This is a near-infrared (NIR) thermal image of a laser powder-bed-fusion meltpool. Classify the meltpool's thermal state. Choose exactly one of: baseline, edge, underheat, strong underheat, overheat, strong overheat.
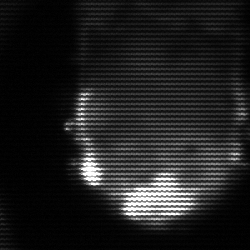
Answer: baseline